Question: Hello i am trying to Create the beginning of a full screen game and i am having issues. I want a blue background with white text and the entire screen to be changed to 800*600. The problem is i get a screen with an 800*600 box in the middle(not visible but i can tell by mouse boundaries) and my background is black.
---

---
My Code:
'''
import java.awt.*;
import javax.swing.JFrame;
/**
* Write a description of class Full here.
*
* @author (your name)
* @version (a version number or a date)
*/
public class Full extends JFrame
{
public static void main(String[] args){
DisplayMode dm = new DisplayMode(800,600,16, DisplayMode.REFRESH_RATE_UNKNOWN);
Full full = new Full();
full.run(dm);
}
public void run(DisplayMode dm){
setBackground(Color.BLUE);
setForeground(Color.WHITE);
setFont(new Font("Arial", Font.PLAIN,24));
Screen s = new Screen();
try{
s.setFullScreen(dm,this);
try{
Thread.sleep(15000);
}catch(Exception ex){}
}finally{
s.restoreScreen();
}
}
public void paint(Graphics g){
if(g instanceof Graphics2D){
Graphics2D g2 = (Graphics2D) g;
g2.setRenderingHint(RenderingHints.KEY_TEXT_ANTIALIASING,RenderingHints.VALUE_TEXT_ANTIALIAS_ON);
}
g.drawString("This is gonna be awesome!!",200,200);
}
}
public class Screen
{
private GraphicsDevice vc;
Window myWindow;
public Screen(){
GraphicsEnvironment env = GraphicsEnvironment.getLocalGraphicsEnvironment();
vc = env.getDefaultScreenDevice();
}
public void setFullScreen(DisplayMode dm, JFrame myWindow){
myWindow.setUndecorated(true);
myWindow.setResizable(false);
vc.setFullScreenWindow(myWindow);
if(dm != null && vc.isDisplayChangeSupported()){
try{
vc.setDisplayMode(dm);
}catch(Exception ex){}
}
}
public Window getFullScreenWindow(){
return vc.getFullScreenWindow();
}
public void restoreScreen(){
Window w = vc.getFullScreenWindow();
if(w != null){
w.dispose();
}
vc.setFullScreenWindow(null);
}
}
'''
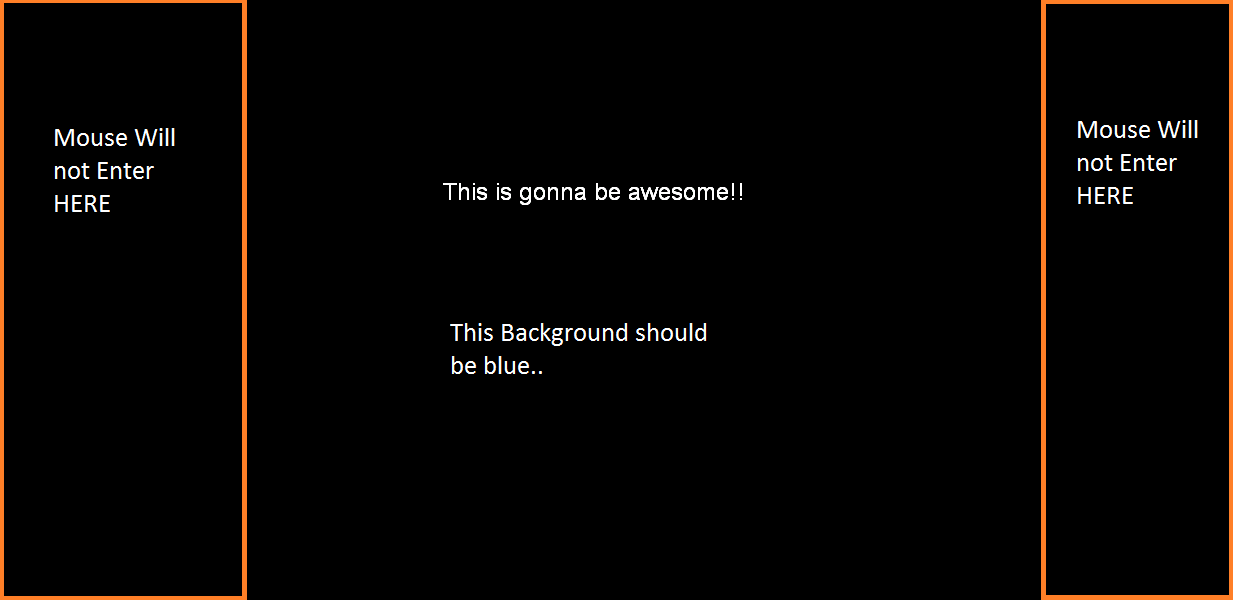
Answer: This is a short answer, because it seems that you are on the wrong trace :)
Games should be using OpenGL or DirectX, so the graphical work is done by the GPU. I strongly recommend OpenGL, since it is compatible with every platform. The way you started, the game will run completely on the CPU, which is not good.
Take a look at <URL>. It is a cross-platform library that allows you to use OpenGL. It will require some Googling for tutorials, but it is really worth it. Your performance of the game will be a lot better, and your game will be made the way it has to be. Just to give you an idea, Minecraft is made with LWJGL.
OpenGL allows you to make a quick start with your game development, using some simple methods, which is good first a first game experience. Later on, you will find out how to do things more efficient, but that would be too much information to start of with :D
Good luck!